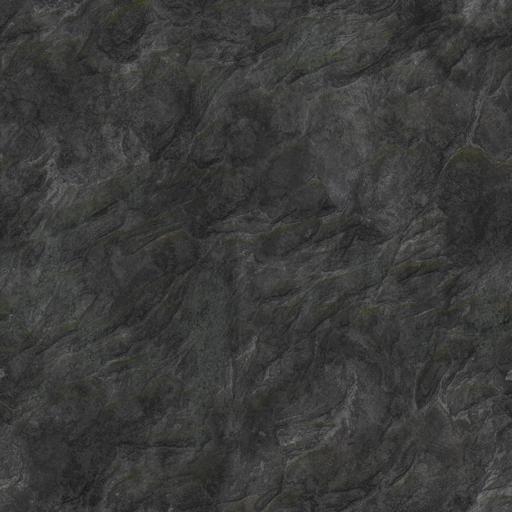
Tags: cliff dark grey moss mossy rock stone